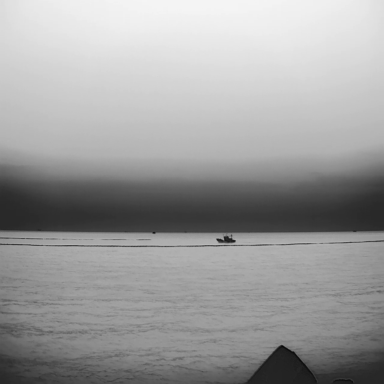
There is a bulk_carrier in the infrared image.